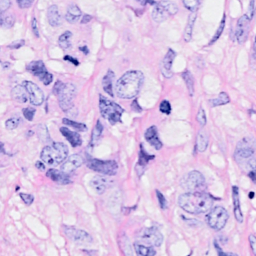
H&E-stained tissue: Breast